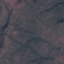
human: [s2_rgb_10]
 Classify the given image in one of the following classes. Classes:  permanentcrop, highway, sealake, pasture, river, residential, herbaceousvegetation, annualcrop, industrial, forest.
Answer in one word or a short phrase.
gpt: HerbaceousVegetation